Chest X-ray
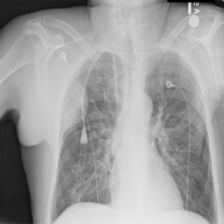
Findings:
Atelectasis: negative
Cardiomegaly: negative
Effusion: positive
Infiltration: negative
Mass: positive
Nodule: negative
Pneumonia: negative
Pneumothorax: negative
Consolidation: negative
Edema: positive
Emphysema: negative
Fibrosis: negative
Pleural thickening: negative
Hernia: negative